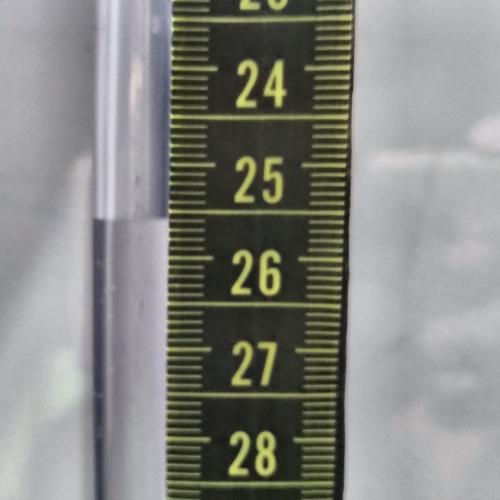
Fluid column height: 25.6 cm